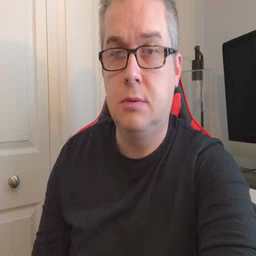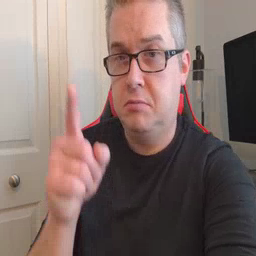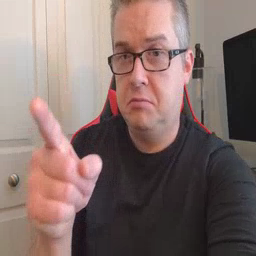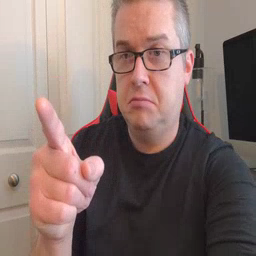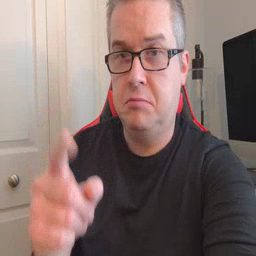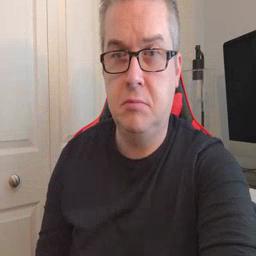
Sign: hesheit